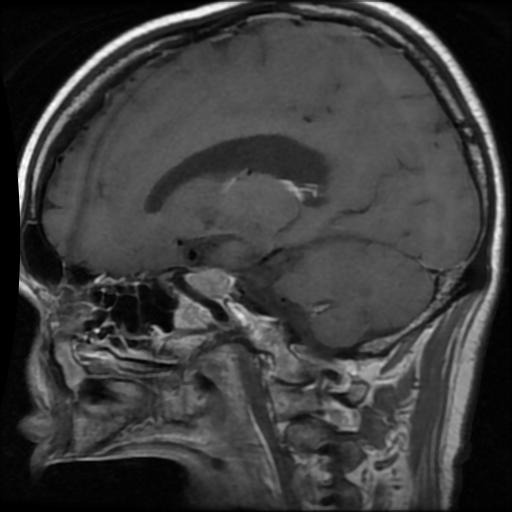
Label: pituitary